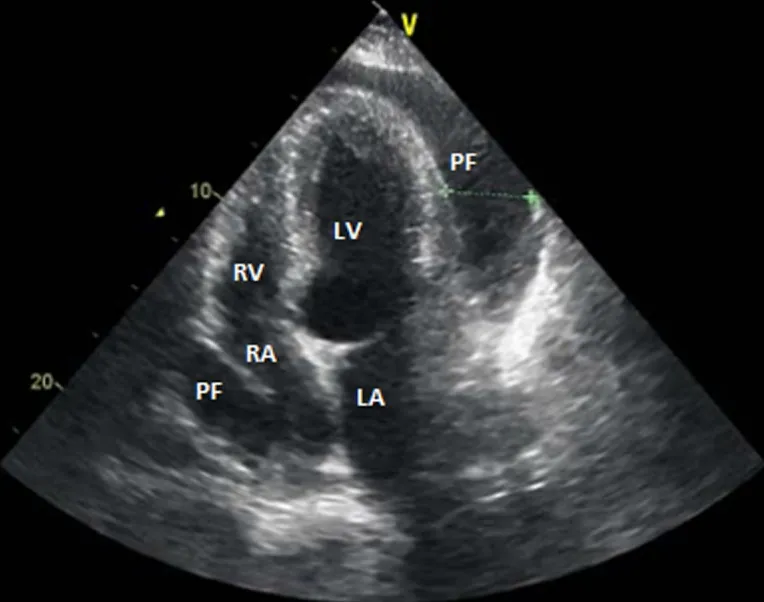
echocardiography apical 4 chamber view showing large pericardial effusion and collapse of the right atrium (RA), RV: right ventricle, LV: left ventricle and PF: pericardial fluid.
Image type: radiology (ultrasound)